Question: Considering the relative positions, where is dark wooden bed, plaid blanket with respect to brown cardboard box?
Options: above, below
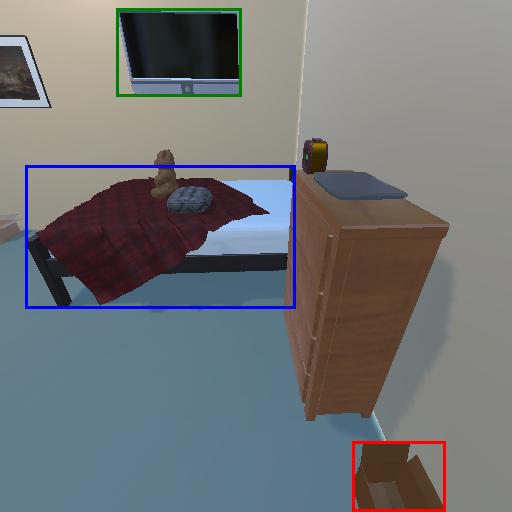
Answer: above